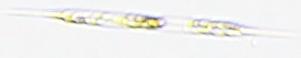
Label: Rhizosolenia